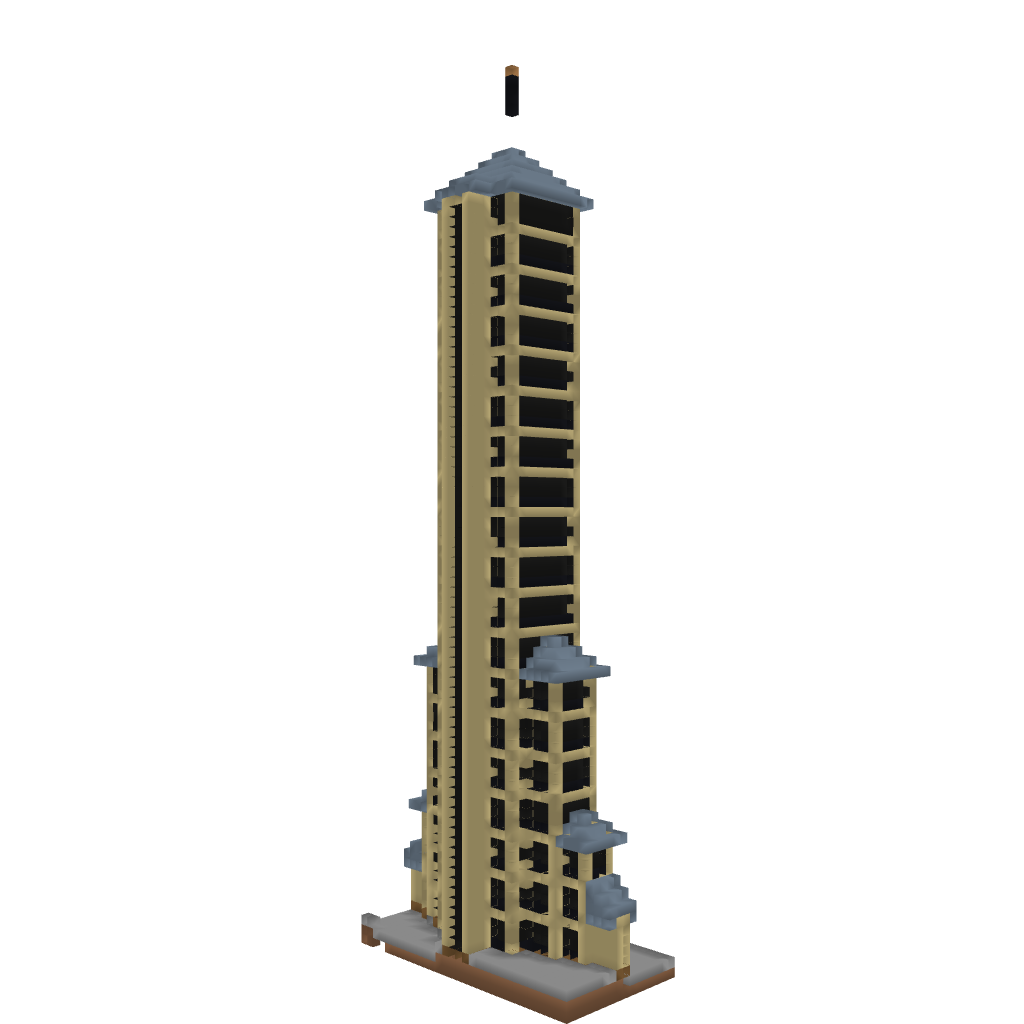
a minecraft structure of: Eternity Tower